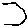
Label: hexagon